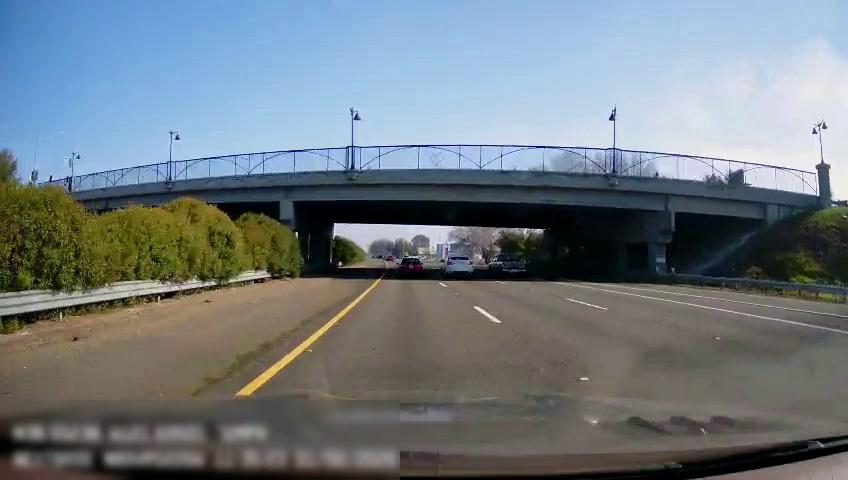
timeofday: Day
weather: Sunny
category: Drivable Space
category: Vehicles | Car
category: Vehicles | SUV
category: Vehicles | Truck
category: Lanes | Current Lane
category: Lanes | Current Lane
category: Lanes | Alternate Lane
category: Lanes | Alternate Lane
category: Lanes | Alternate Lane